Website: lowes
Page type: review-order
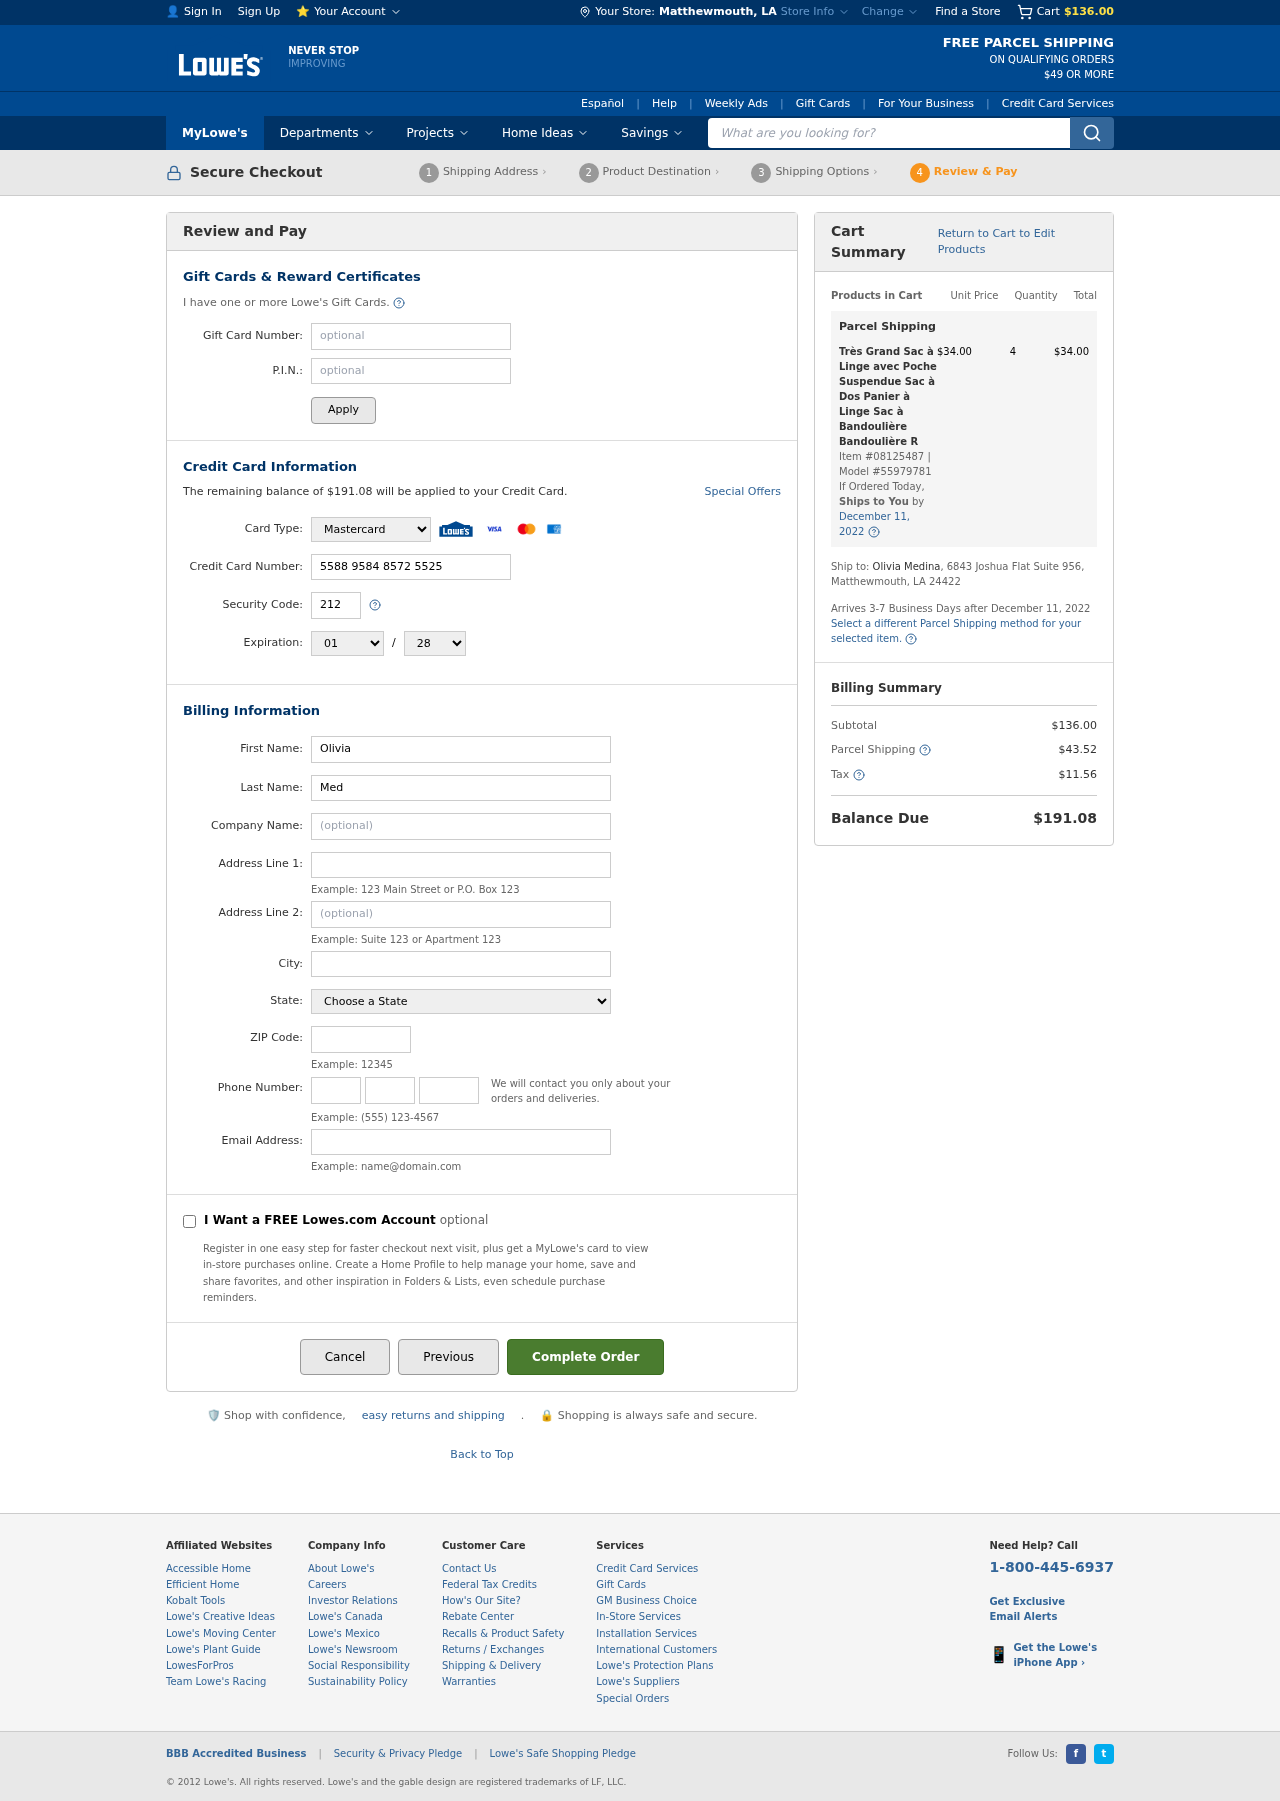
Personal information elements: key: PII_CARD_CVV
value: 212
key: PII_CARD_EXPIRY_MONTH
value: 01
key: PII_CARD_EXPIRY_YEAR
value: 28
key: PII_CARD_NUMBER
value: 5588 9584 8572 5525
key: PII_CARD_TYPE
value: Mastercard
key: PII_CITY
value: Matthewmouth
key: PII_CITY_STATE
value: Matthewmouth, LA
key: PII_EMAIL
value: omedina@yahoo.com
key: PII_FIRSTNAME
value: Olivia
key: PII_LASTNAME
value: Medina
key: PII_PHONE_AREA
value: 450
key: PII_PHONE_PREFIX
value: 376
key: PII_PHONE_SUFFIX
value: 2168
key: PII_POSTCODE
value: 24422
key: PII_STATE
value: Louisiana
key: PII_STREET
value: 6843 Joshua Flat Suite 956
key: PII_STREET2
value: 6843 Joshua Flat Suite 956
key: PII_FULLNAME2
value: Olivia Medina
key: PII_STATE_ABBR
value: LA
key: PII_POSTCODE_FULL
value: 24422
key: PII_CITY_STATE_ZIP
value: Matthewmouth, LA 24422
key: PII_POSTCODE_NUMERIC
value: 24422
Product elements: key: PRODUCT1_NAME
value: Très Grand Sac à Linge avec Poche Suspendue Sac à Dos Panier à Linge Sac à Bandoulière Bandoulière R
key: PRODUCT1_PRICE
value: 34
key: PRODUCT1_QUANTITY
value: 4
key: PRODUCT1_ITEM_NUMBER
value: Item #08125487
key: PRODUCT1_MODEL_NUMBER
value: Model #55979781
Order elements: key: ORDER_SUBTOTAL
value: $136.00
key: ORDER_BALANCE_DUE
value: $191.08
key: ORDER_SHIPPING_DATE
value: December 11, 2022
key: ORDER_ITEM_TOTAL
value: $34.00
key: ORDER_SHIPPING_DATE2
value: December 11, 2022
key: ORDER_SHIPPING_COST
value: $43.52
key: ORDER_TAX
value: $11.56
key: ORDER_TOTAL
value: $191.08
Search elements: key: HEADER_SEARCH
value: What are you looking for?